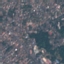
Land use / land cover: Residential